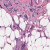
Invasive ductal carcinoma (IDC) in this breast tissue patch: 1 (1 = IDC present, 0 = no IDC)